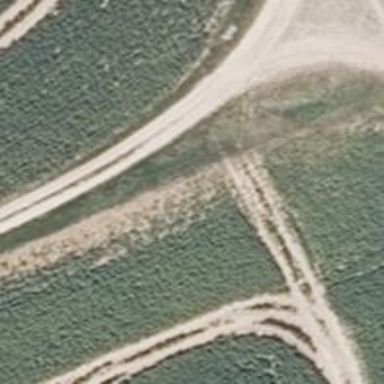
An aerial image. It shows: Gravel track with Grade 3 quality.